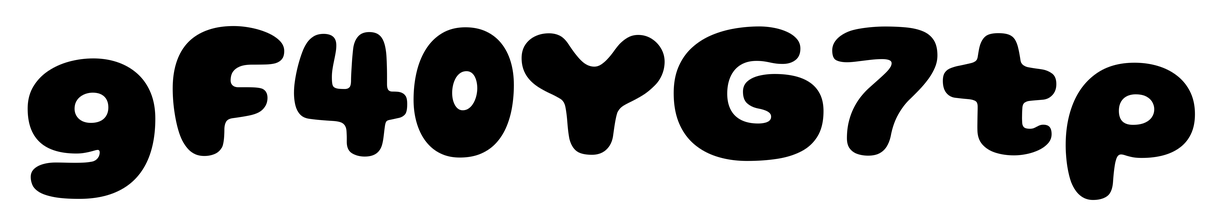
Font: Gluten_ExtraBold